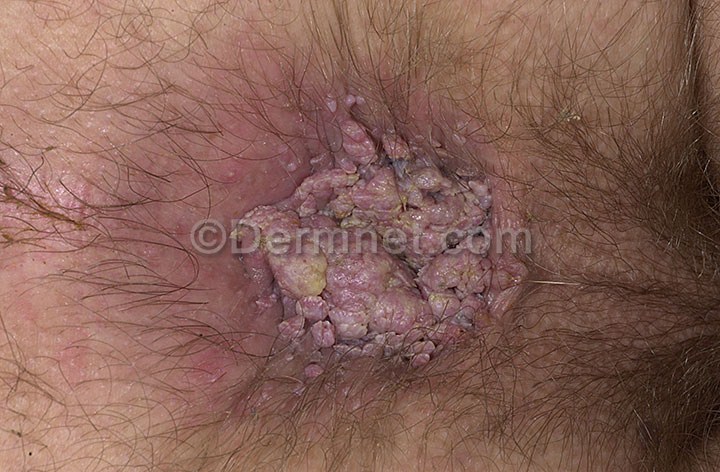
Disease: Herpes HPV and other STDs Photos